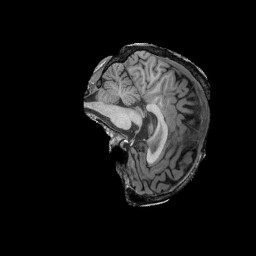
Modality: T1w
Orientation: sagittal
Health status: ill
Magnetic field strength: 3 T